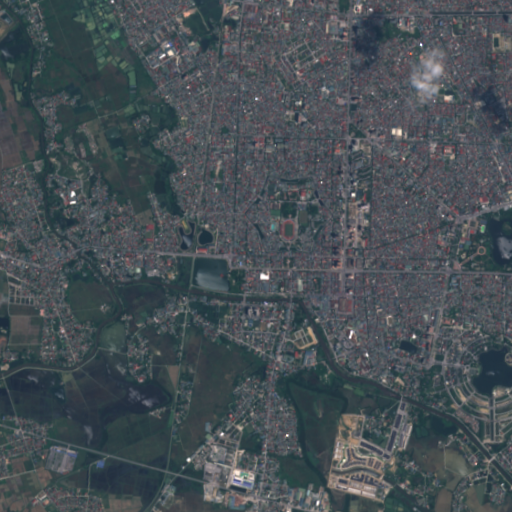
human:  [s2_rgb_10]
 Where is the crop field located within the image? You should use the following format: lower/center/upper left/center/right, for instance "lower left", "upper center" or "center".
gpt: The crop field is located in the upper left of the image.
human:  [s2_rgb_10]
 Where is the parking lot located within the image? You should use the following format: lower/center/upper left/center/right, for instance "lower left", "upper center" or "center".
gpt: The parking lot is located in the upper right of the image.
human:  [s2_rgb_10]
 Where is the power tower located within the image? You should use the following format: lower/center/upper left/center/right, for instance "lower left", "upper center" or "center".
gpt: The power tower is located in the upper left of the image.
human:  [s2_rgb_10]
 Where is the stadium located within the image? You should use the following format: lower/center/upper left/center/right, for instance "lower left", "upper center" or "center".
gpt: The stadium is located in the center of the image.
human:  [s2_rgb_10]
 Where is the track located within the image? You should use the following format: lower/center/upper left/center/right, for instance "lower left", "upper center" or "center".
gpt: The track is located in the center of the image.
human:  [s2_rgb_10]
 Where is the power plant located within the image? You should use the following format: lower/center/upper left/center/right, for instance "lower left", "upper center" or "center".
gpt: There is no power plant in the image.